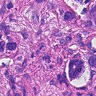
Metastatic tissue present: yes